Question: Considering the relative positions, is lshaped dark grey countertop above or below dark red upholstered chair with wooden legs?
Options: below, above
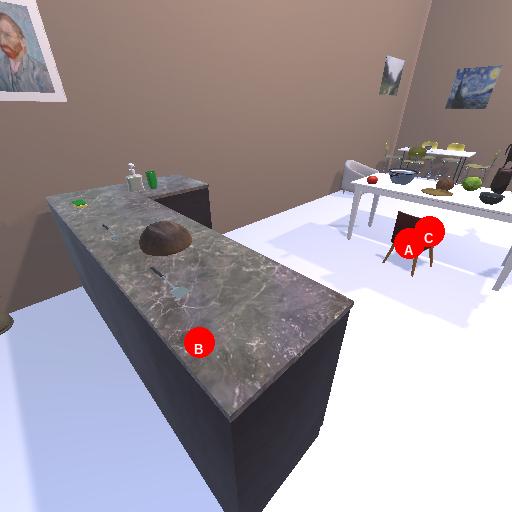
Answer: below